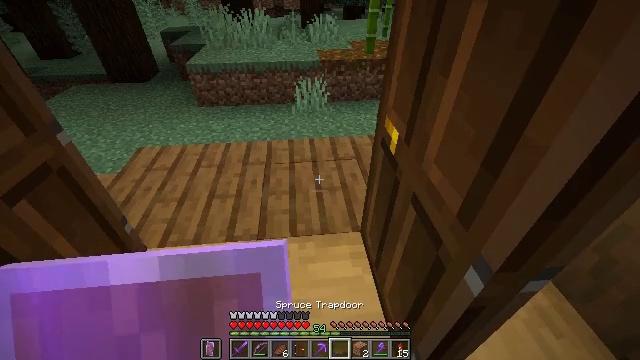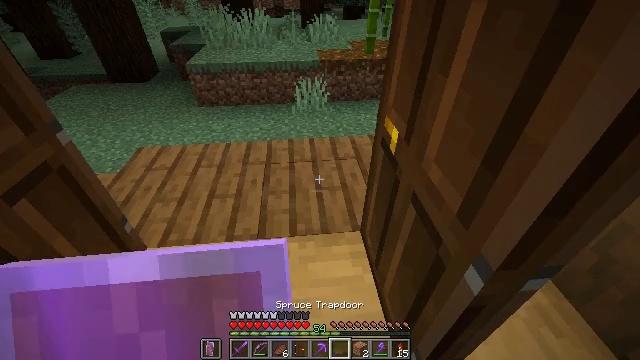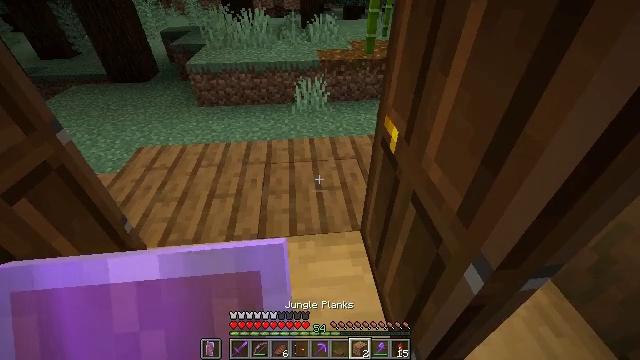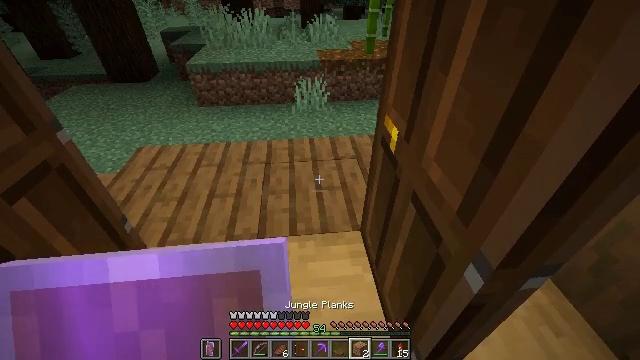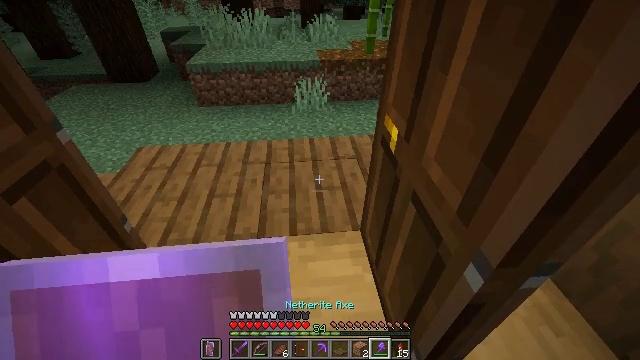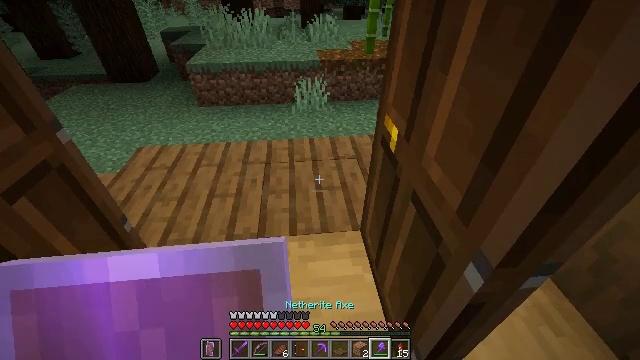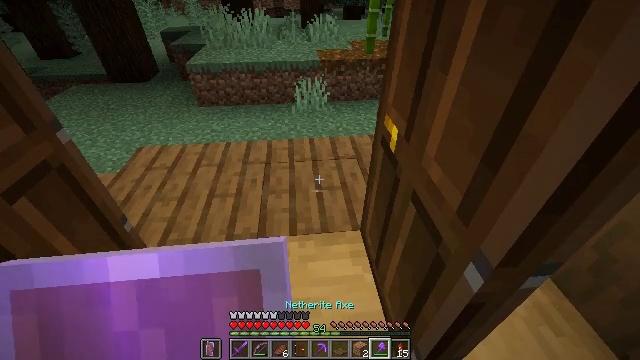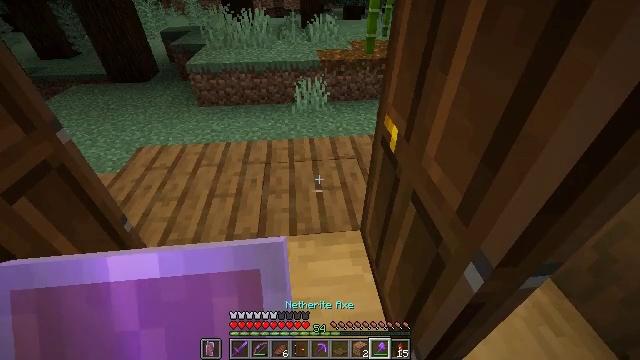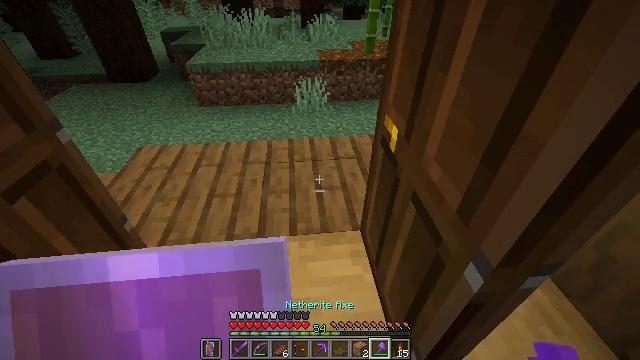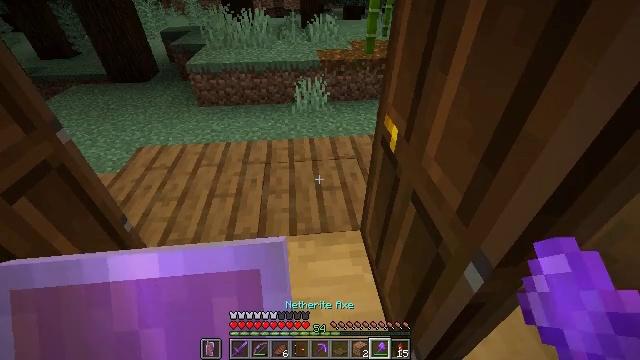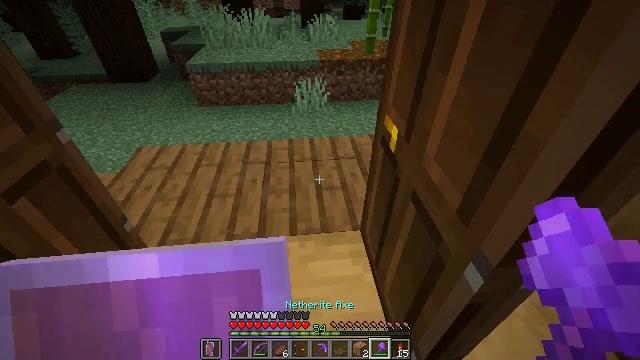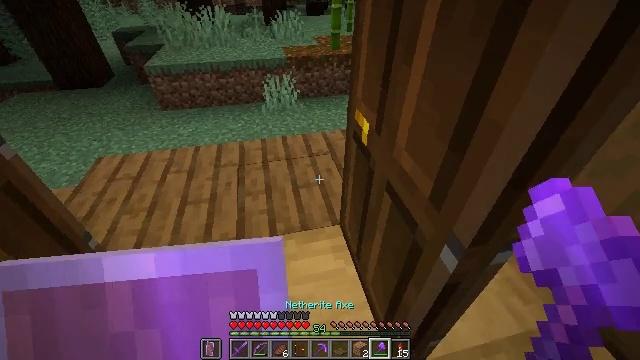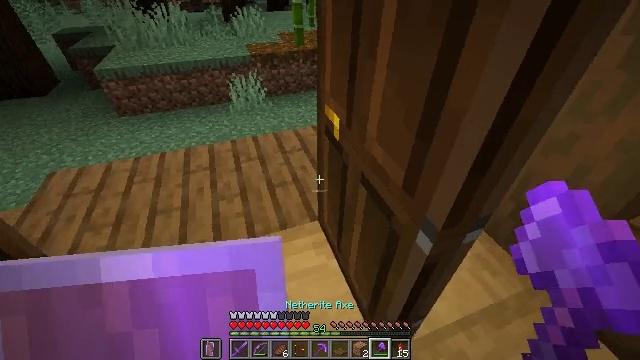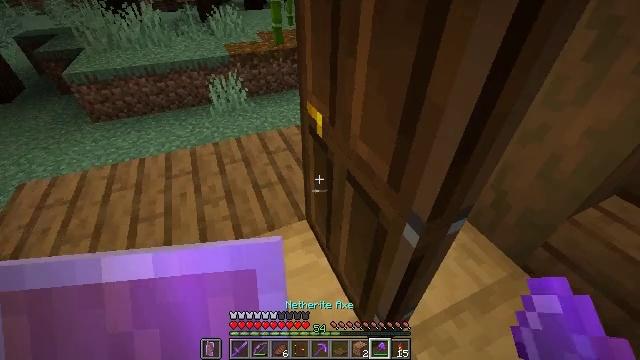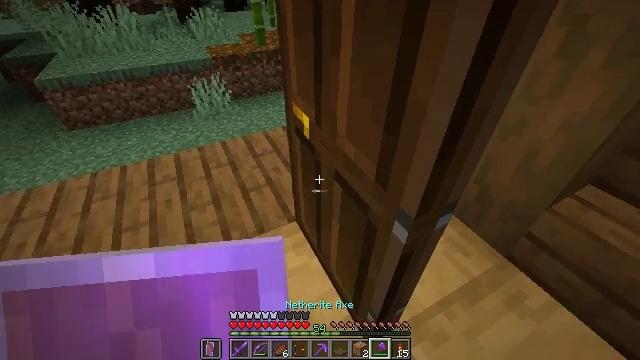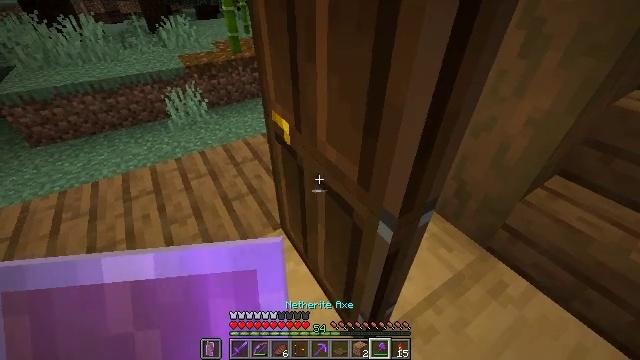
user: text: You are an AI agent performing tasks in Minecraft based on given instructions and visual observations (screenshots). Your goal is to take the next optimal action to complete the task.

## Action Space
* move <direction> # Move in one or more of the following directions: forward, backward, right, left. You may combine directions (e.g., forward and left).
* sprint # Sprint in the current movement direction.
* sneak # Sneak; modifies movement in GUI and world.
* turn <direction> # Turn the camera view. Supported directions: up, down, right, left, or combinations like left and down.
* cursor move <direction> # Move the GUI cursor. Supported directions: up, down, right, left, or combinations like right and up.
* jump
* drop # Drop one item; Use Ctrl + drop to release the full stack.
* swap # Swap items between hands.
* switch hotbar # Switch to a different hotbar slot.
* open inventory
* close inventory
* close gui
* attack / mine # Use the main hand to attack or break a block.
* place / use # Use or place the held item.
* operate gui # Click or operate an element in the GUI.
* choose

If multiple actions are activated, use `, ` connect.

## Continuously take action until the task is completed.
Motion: motion action
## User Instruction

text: Break the dark oak door to pick it up.
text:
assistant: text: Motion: no_op
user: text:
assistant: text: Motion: no_op
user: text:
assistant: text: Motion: no_op
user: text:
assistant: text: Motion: no_op
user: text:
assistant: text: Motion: no_op
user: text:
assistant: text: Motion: no_op
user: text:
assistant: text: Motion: no_op
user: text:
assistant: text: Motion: no_op
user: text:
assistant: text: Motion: no_op
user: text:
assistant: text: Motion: no_op
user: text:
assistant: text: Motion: turn right
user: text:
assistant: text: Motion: turn right
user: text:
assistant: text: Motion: turn right
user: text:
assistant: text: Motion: turn right
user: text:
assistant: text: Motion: turn right and up
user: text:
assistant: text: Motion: no_op
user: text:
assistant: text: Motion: no_op
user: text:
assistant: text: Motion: no_op
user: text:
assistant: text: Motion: no_op
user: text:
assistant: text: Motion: no_op
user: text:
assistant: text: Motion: no_op
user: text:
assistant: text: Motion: no_op
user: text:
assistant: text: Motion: no_op
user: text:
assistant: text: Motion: no_op
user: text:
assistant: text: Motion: no_op
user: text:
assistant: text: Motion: no_op
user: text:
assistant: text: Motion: no_op
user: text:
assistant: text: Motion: no_op
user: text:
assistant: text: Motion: no_op
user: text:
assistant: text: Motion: no_op